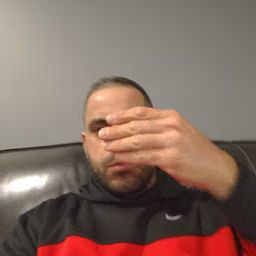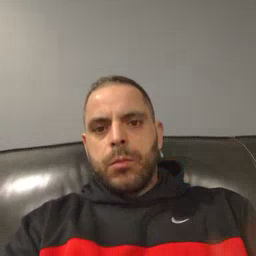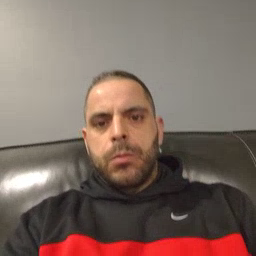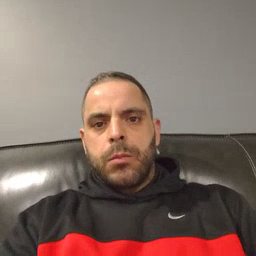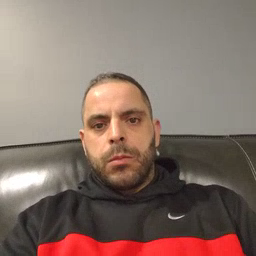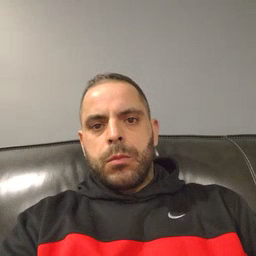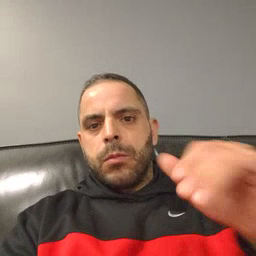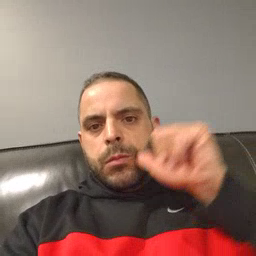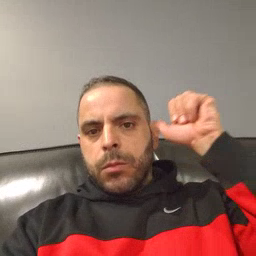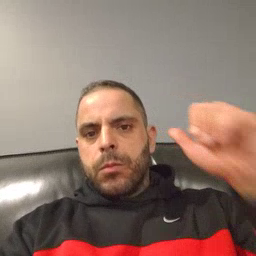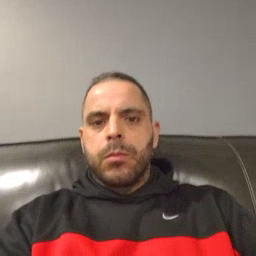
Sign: yesterday